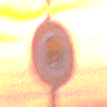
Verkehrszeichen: VerbotFahrzeugeWassergefaehrdenderLadung
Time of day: SunriseSunset
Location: Outdoor (Urban)
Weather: PartlyCloudy
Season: NotSpecified
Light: Natural